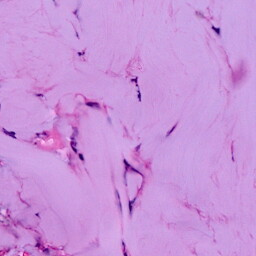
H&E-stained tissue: Breast